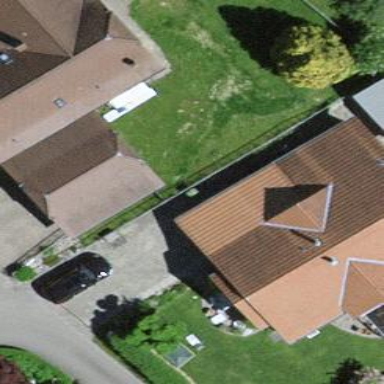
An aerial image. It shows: Garage building.